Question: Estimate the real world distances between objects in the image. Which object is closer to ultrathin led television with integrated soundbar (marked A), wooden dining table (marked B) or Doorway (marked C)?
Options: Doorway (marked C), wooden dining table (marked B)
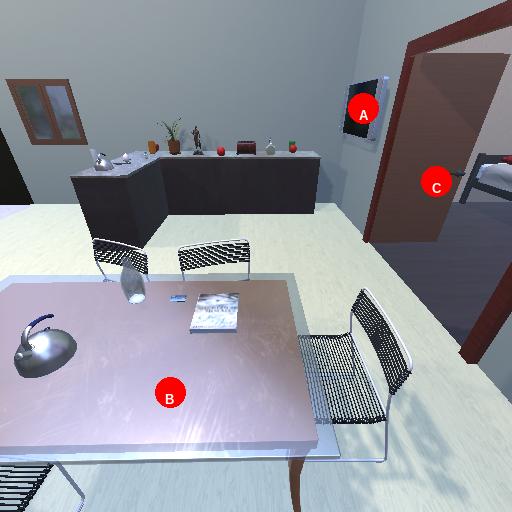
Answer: Doorway (marked C)